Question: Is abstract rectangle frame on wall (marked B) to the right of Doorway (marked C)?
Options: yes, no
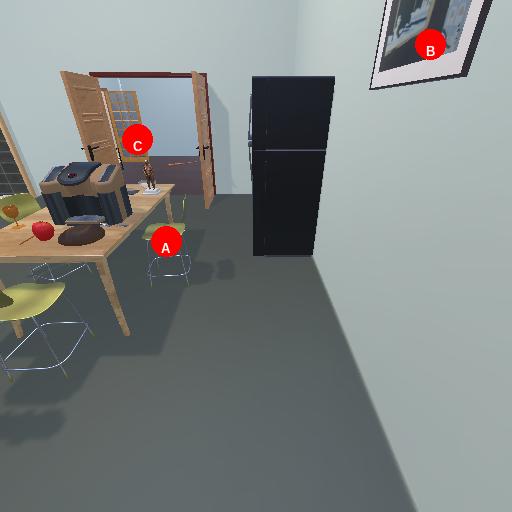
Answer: yes